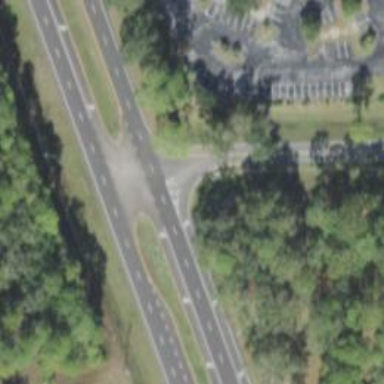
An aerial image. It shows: Asphalt road classified as trunk highway.